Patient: sex M, age 78
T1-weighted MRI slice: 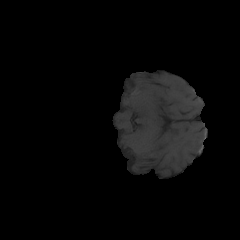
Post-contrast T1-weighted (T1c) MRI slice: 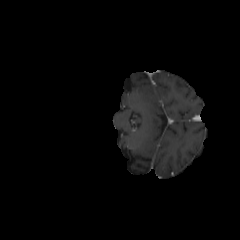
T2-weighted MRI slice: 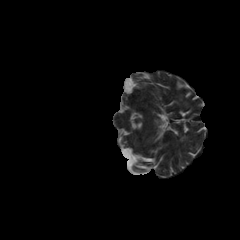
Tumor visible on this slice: no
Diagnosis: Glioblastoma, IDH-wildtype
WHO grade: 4